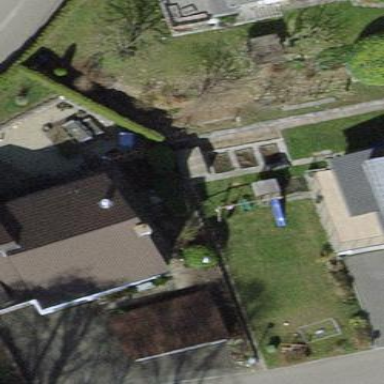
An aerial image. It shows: Semi-detached house.